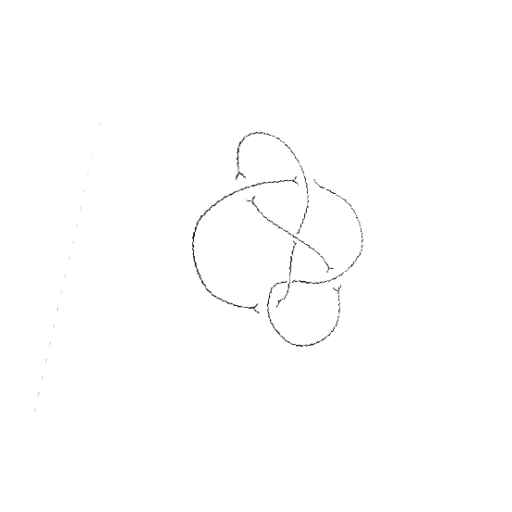
Crossing number: 6